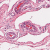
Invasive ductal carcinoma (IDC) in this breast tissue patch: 0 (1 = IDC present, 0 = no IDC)